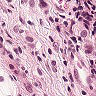
Metastatic tissue present: yes